Frequency: 70000
Velocity: 0,217
Power: 9,5
Pulse duration: 0,0000001
Pass count: 1
Magnification: 10
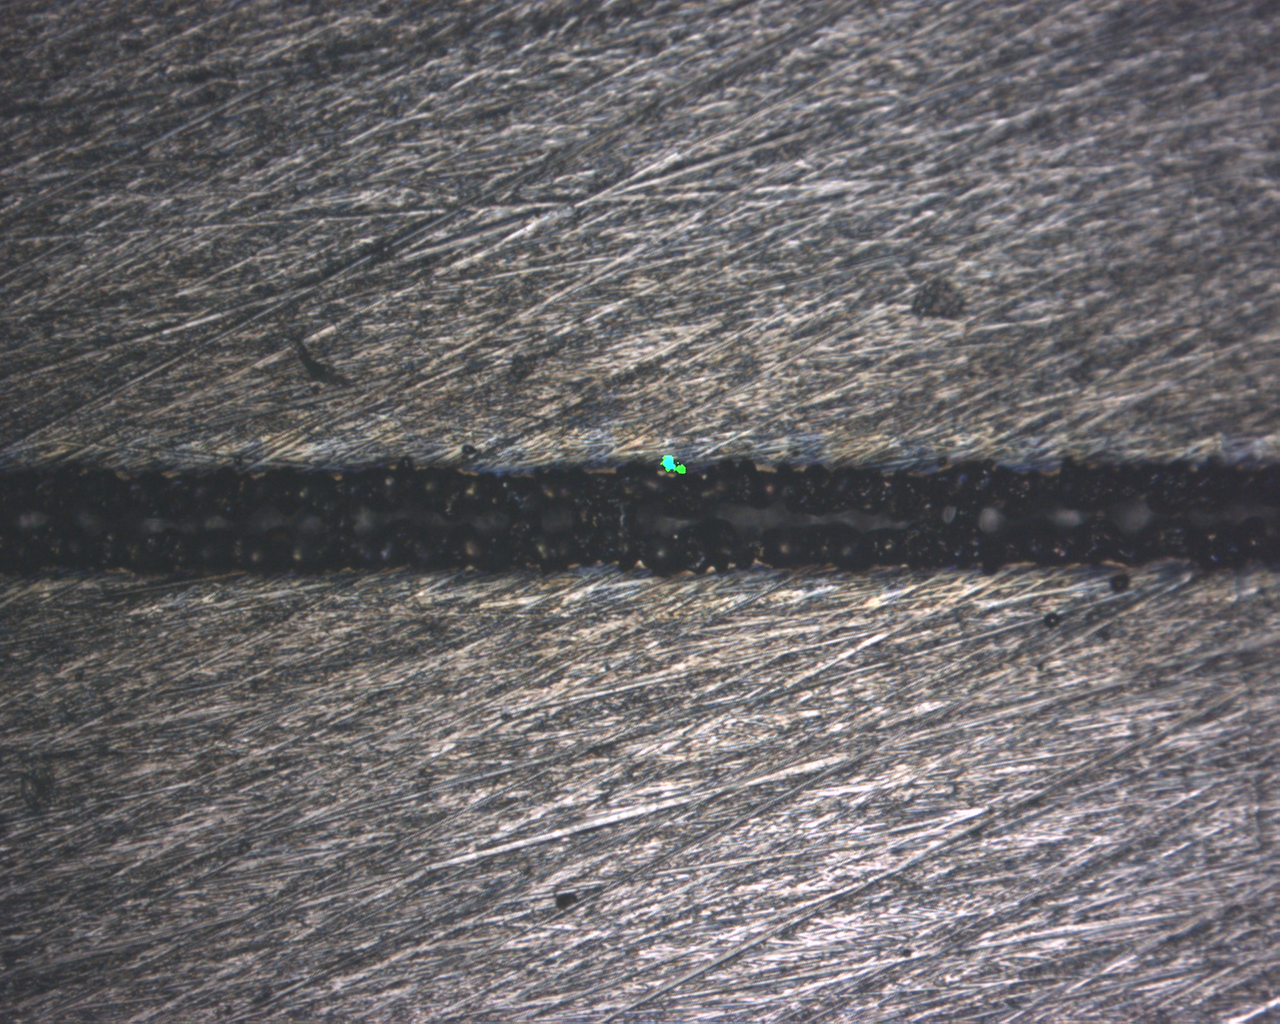
Measured width: 134.468
Other width: 56.018